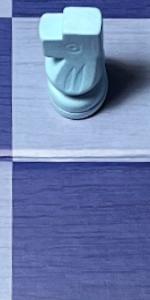
Label: Empty